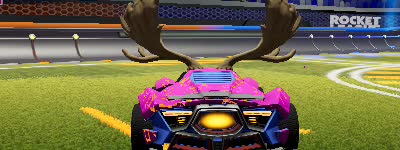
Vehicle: werewolf